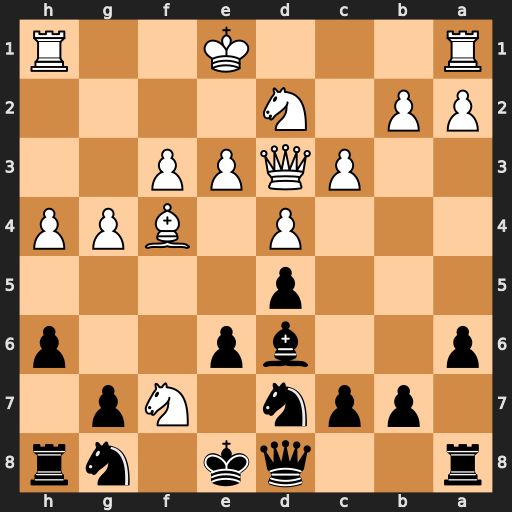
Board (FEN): r2qk1nr/1ppn1Np1/p2bp2p/3p4/3P1BPP/2PQPP2/PP1N4/R3K2R
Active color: b
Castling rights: KQkq
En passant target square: -
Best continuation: Kxf7 Bxd6 cxd6